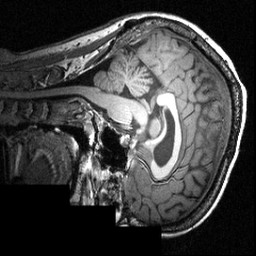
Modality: T1w
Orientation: sagittal
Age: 25
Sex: female
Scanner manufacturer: siemens
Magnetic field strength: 3.951 T
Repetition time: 1.5 s
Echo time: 0.00335 s